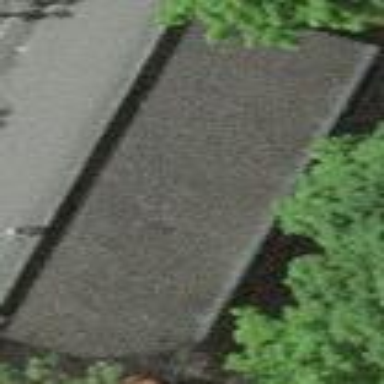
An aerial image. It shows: Shed designated for bicycle parking.